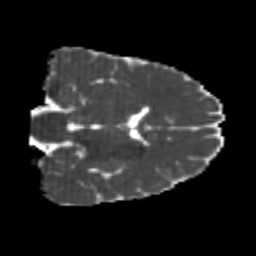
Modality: MD
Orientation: coronal
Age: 20
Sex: male
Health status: healthy
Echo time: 0.074 s